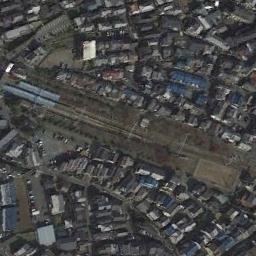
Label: railway_station